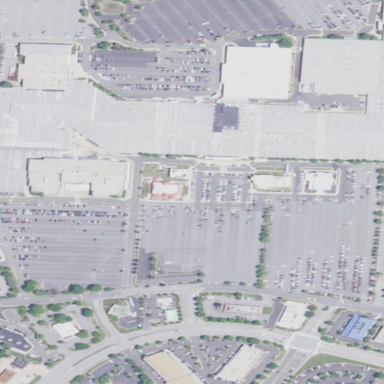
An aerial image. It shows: Retail building designated as mall.